Question: I have unordered list inside a div. I use it to create buttons in menu.
'''
#tagscontainer
{
width: 700px;
height: 50px;
margin: auto;
}
#tagscontainer li
{
margin-right: 1em;
float: left;
background: none repeat scroll 0 0 #EEEEEE;
}
<div id="tagscontainer">
<ul>
<li><a href="menu1"> Link 1</a></li>
<li><a href="menu2"> Link 2</a></li>
<li><a href="menu3"> Link 3</a></li>
</ul>
</div>
'''
I want items to be centered vertically in hosting DIV. Also what is best practice to set height for ul or for li in menus like that. Basically I want my button to be larger than text with some IDENTICAL indent from parent div ceiling and floor.

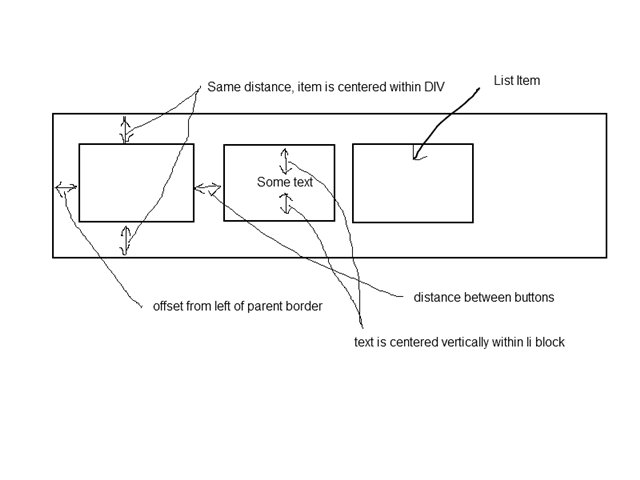
Answer: Allright lets try again: Your div has a height of 50px. If your distance is 10px that leaves us with 30px for the li's.
'''
li {
margin-top: 10px;
margin-bottom: 10px;
margin-left: 10px;
float: left;
background: none repeat scroll 0 0 #EEEEEE;
height: 30px;
line-height: 30px;
}
'''